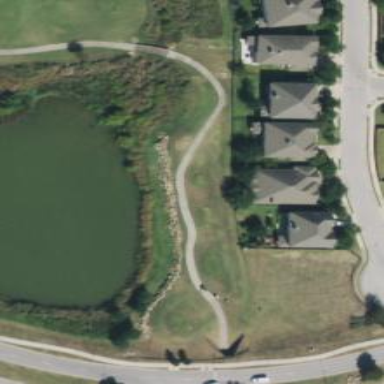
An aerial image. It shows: Pathway for golfing.